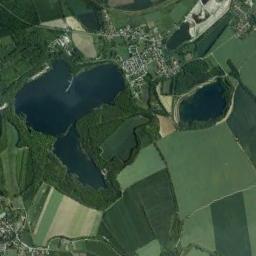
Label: lake